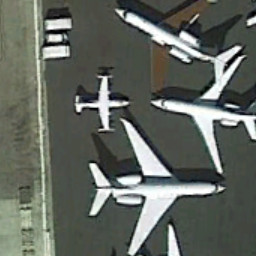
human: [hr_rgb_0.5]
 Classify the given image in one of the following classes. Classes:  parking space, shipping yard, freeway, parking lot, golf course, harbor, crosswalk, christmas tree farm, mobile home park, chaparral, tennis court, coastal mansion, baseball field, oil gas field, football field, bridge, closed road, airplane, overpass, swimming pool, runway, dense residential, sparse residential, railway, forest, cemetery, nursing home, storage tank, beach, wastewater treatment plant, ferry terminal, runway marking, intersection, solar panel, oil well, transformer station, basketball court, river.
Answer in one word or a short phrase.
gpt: airplane